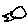
Label: bird